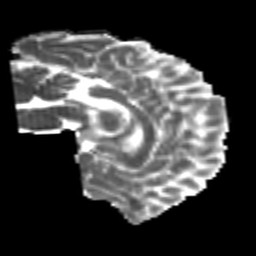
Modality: MD
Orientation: sagittal
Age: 24
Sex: male
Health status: healthy
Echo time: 0.074 s